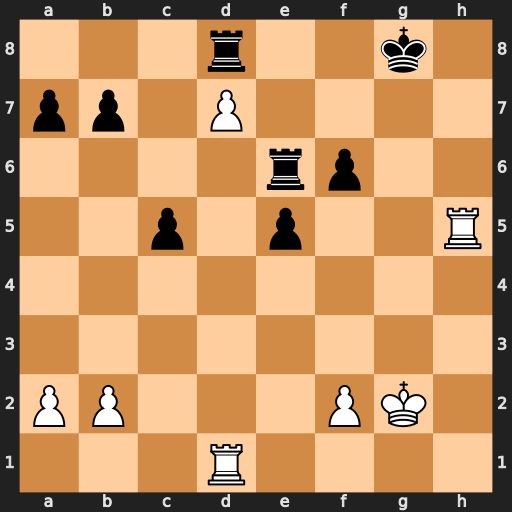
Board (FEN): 3r2k1/pp1P4/4rp2/2p1p2R/8/8/PP3PK1/3R4
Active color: w
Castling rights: -
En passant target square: -
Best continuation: Rdh1 Kf7 Rh8 Rxd7 R1h7+ Kg6 Rxd7